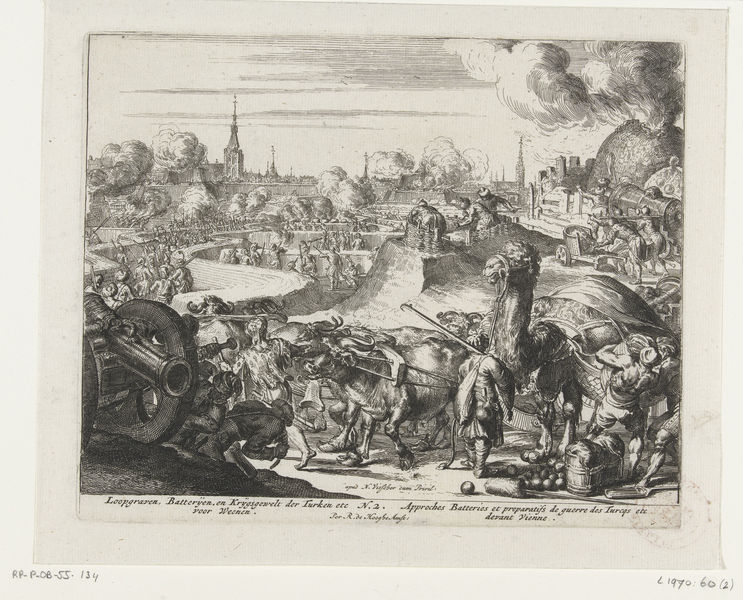
Titel: Loopgraven van de Turken voor Wenen
Künstler: Romeyn de Hooghe
Standort: Amsterdam
Institution: Rijksmuseum
Schlagwörter: feuer, kampf, weiß, wolken, menschen, stadt, grau, männer, schwarz, kirche, rauch, krieg, kanone, druck, stich, waffen, kugeln, ochsen, stier, schlachtfeld, fuhrwerk, kamel, wolkenr